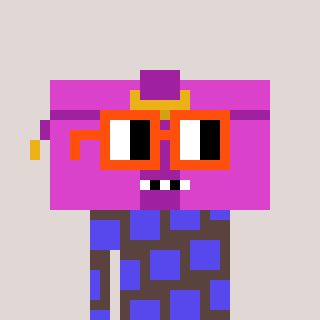
a pixel art character with square orange glasses, a clutch-shaped head and a darkbrown-colored body on a warm background